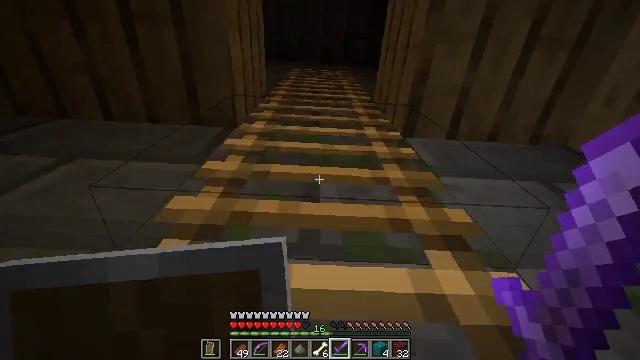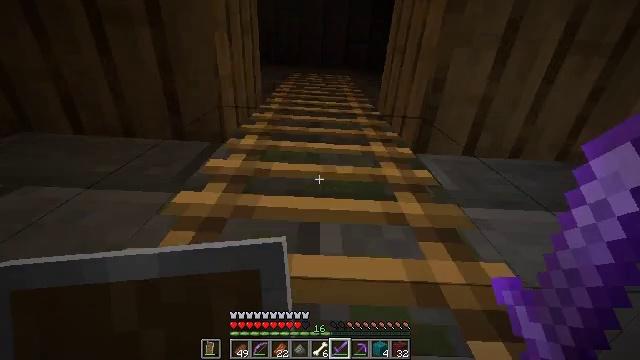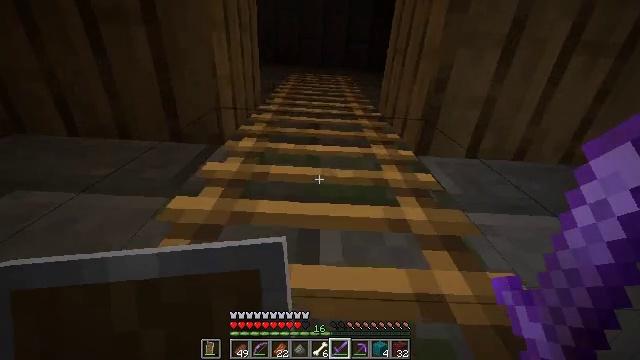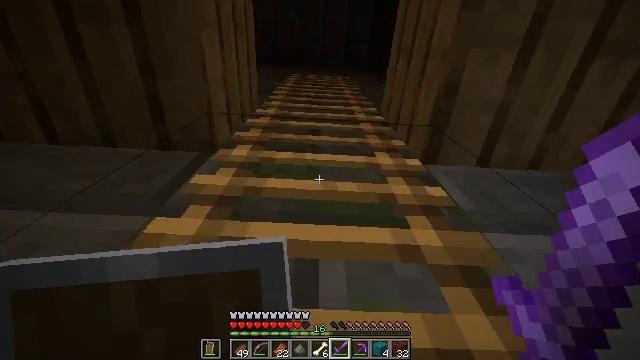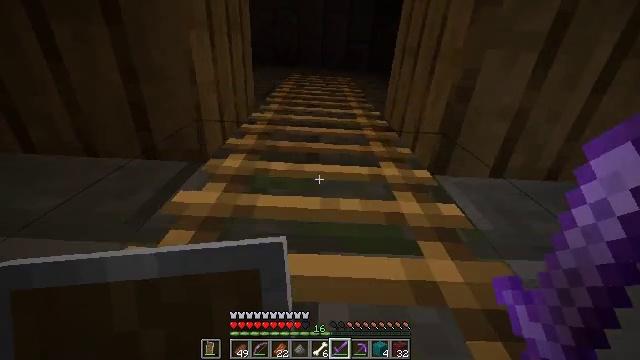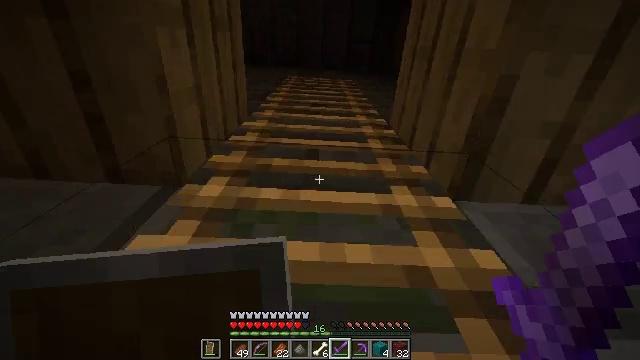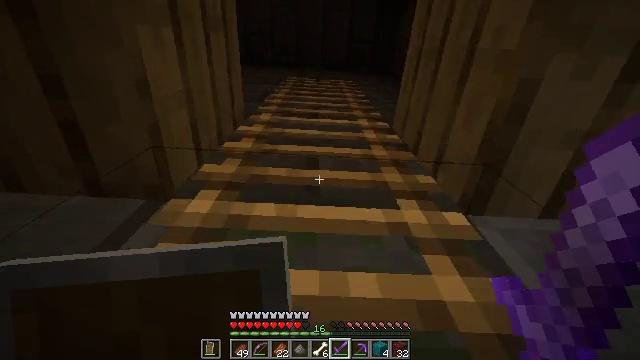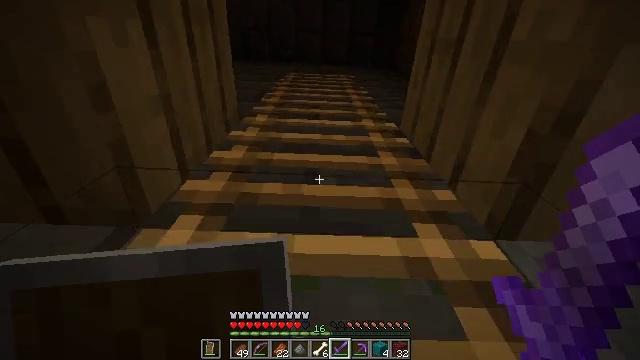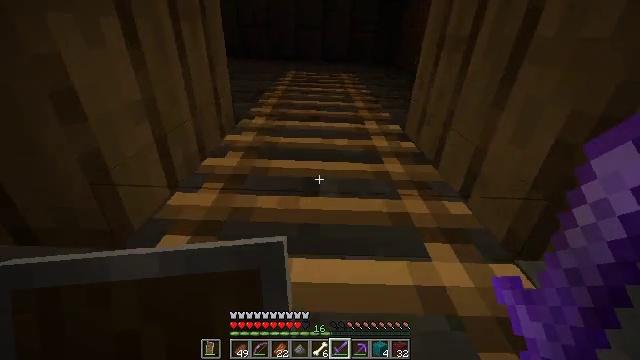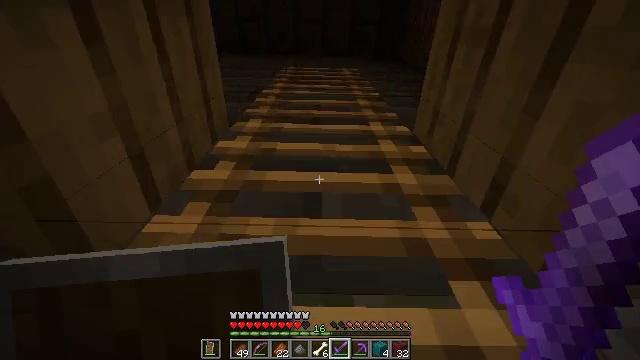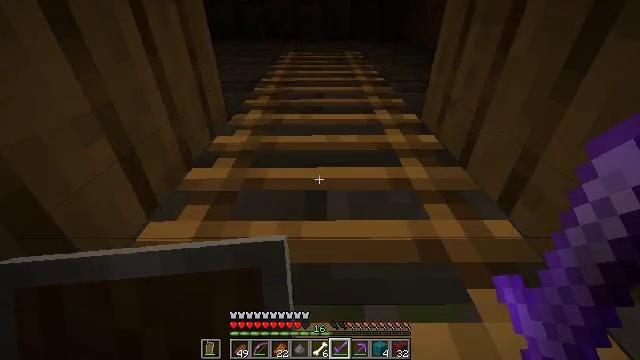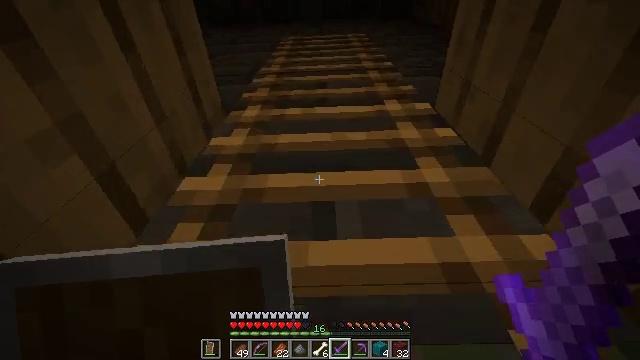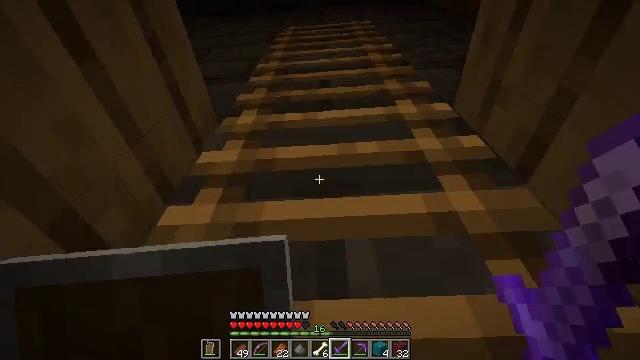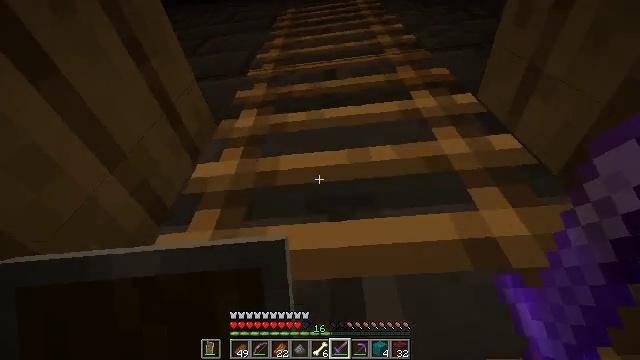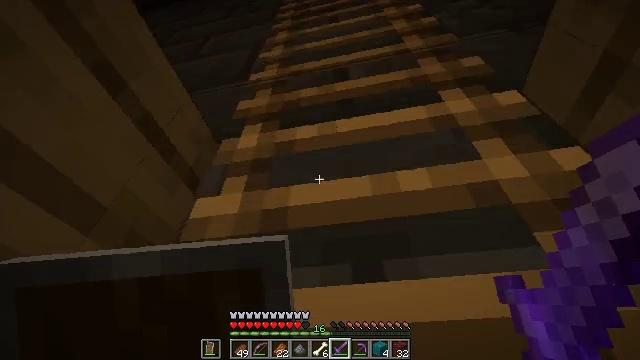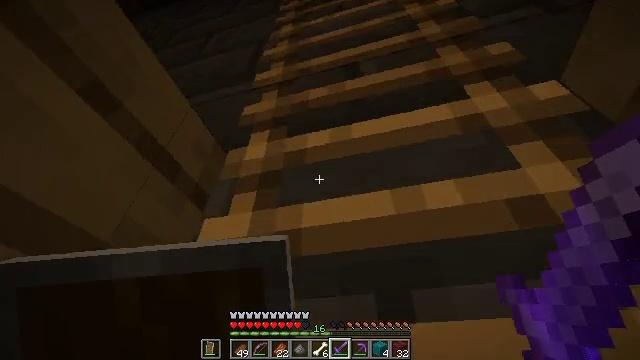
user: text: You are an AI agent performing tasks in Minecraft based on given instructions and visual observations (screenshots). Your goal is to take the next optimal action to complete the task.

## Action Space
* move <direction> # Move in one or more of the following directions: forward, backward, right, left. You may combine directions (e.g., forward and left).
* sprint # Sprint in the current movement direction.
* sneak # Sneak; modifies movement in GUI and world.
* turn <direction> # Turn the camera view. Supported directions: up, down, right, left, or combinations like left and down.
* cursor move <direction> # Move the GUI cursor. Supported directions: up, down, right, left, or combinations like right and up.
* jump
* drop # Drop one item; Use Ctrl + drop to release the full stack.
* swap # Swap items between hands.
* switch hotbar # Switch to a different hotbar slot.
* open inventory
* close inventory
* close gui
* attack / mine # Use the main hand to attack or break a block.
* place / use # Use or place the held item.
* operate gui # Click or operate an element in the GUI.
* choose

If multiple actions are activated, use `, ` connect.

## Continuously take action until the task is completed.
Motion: motion action
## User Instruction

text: Break the cobweb with a sword.
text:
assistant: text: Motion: move forward, jump
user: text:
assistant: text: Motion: move forward, jump
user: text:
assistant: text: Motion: move forward, jump
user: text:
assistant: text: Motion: move forward, jump
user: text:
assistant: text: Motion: move forward, jump
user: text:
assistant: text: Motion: move forward, jump
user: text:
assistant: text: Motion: move forward, turn down, jump
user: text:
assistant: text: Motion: move forward, jump
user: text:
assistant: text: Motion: move forward, turn down, jump
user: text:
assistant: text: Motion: move forward, turn left and down, jump
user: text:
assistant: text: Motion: move forward, turn left and down, jump
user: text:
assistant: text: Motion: move forward, turn left and down, jump
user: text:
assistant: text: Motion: move forward, turn left and down, jump
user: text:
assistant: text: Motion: move forward, turn left and down, jump
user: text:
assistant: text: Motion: move forward, turn left and down, jump
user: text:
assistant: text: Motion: move forward, turn left and down, jump
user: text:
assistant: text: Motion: move forward, turn left and down, jump
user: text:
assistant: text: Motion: move forward, turn left and down, jump
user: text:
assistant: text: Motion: move forward, turn left and down, jump
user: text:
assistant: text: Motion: move forward, turn left and down, jump
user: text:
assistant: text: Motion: move forward, turn left and down, jump
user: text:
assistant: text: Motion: move forward, turn left and down, jump
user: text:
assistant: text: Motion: move forward, turn left and down, jump
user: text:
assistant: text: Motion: move forward, turn left and down
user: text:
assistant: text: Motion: move forward, turn left and down
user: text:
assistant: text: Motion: move forward, turn left and down
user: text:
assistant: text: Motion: move forward, turn left and down
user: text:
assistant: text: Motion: move forward, turn left and down
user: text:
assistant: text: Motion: move forward, turn left and down
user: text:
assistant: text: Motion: move forward, turn left and down